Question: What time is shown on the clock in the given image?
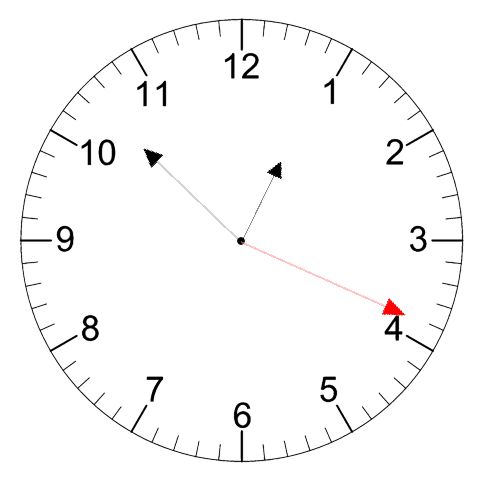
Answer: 12:52:19